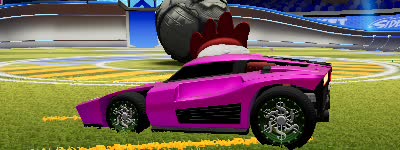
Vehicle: breakout